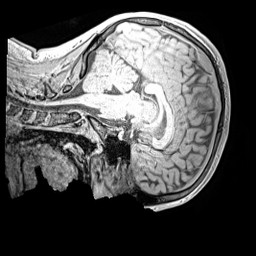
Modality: MP2RAGE
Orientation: sagittal
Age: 13
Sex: male
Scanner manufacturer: siemens
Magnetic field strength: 3 T
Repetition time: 4 s
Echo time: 0.00299 s